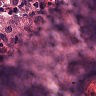
Metastatic tissue present: no